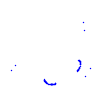
Particle: proton